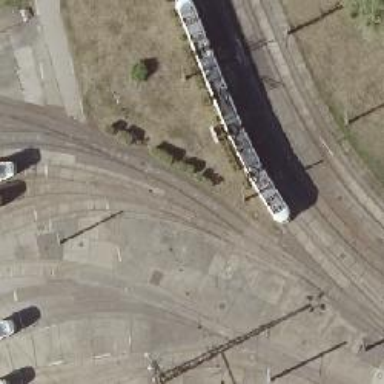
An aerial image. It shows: Railway switch.